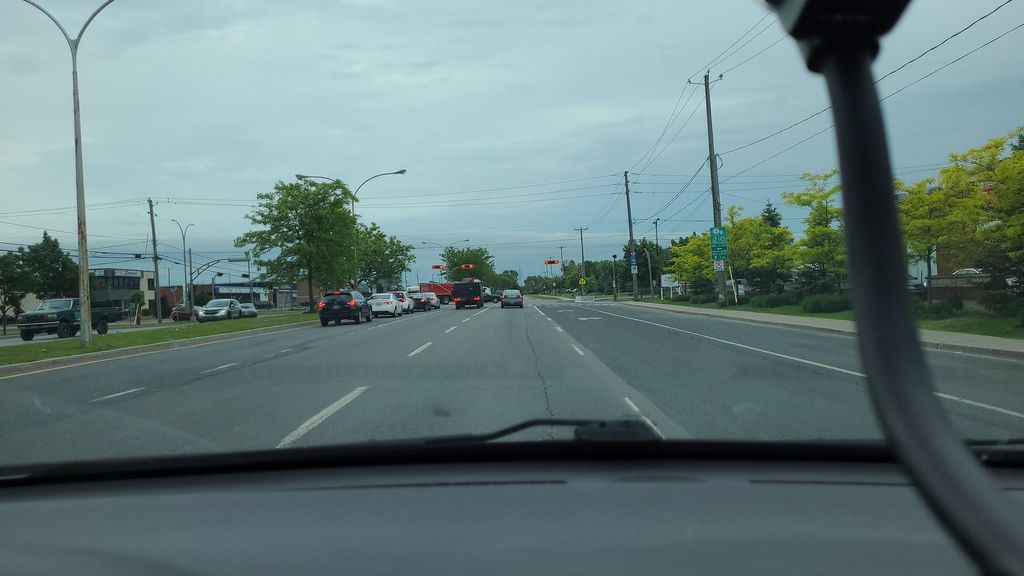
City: montreal